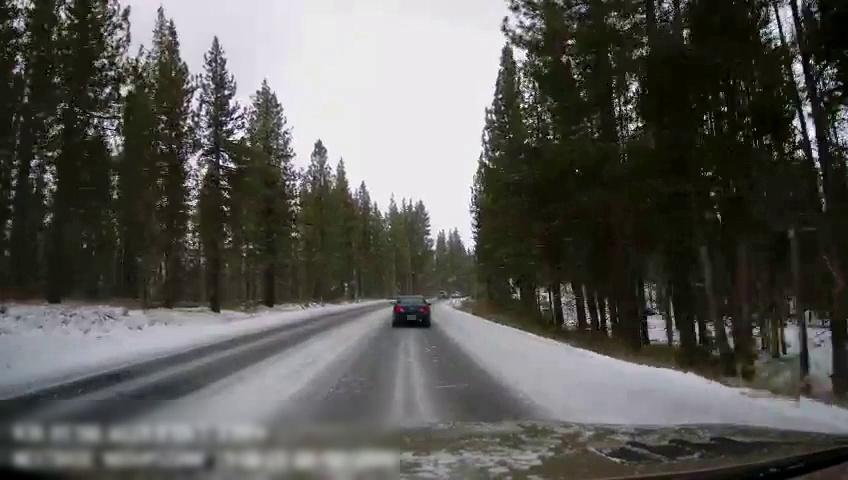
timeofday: Day
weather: Snowy
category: Drivable Space
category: Vehicles | Car
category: Vehicles | Car
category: Vehicles | Car